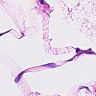
Metastatic tissue present: no